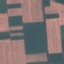
Label: AnnualCrop